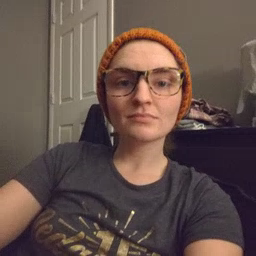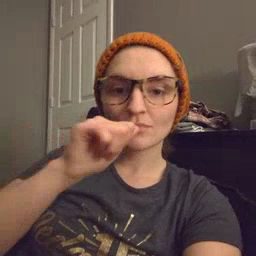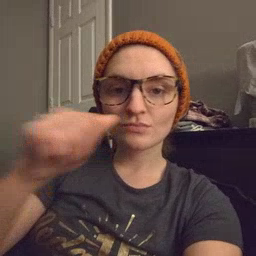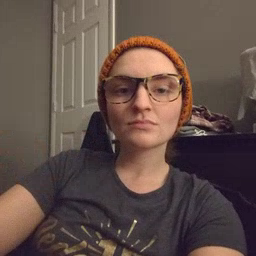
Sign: nuts